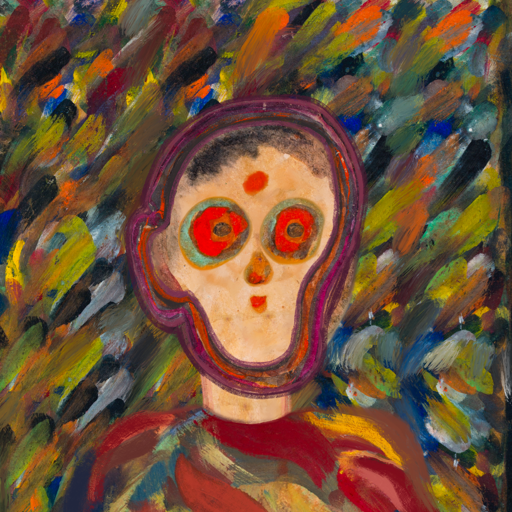
Background: An_Impression, Head And Neck Front: Childish, Face Front: Sisters, Bust: Mother_And_Son_Son, Hair Front: Hypocrite, Head Accessory: Blank, Second Necklace: Blank, Necklace: Blank, Baby: Blank